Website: home-depot
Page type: payment
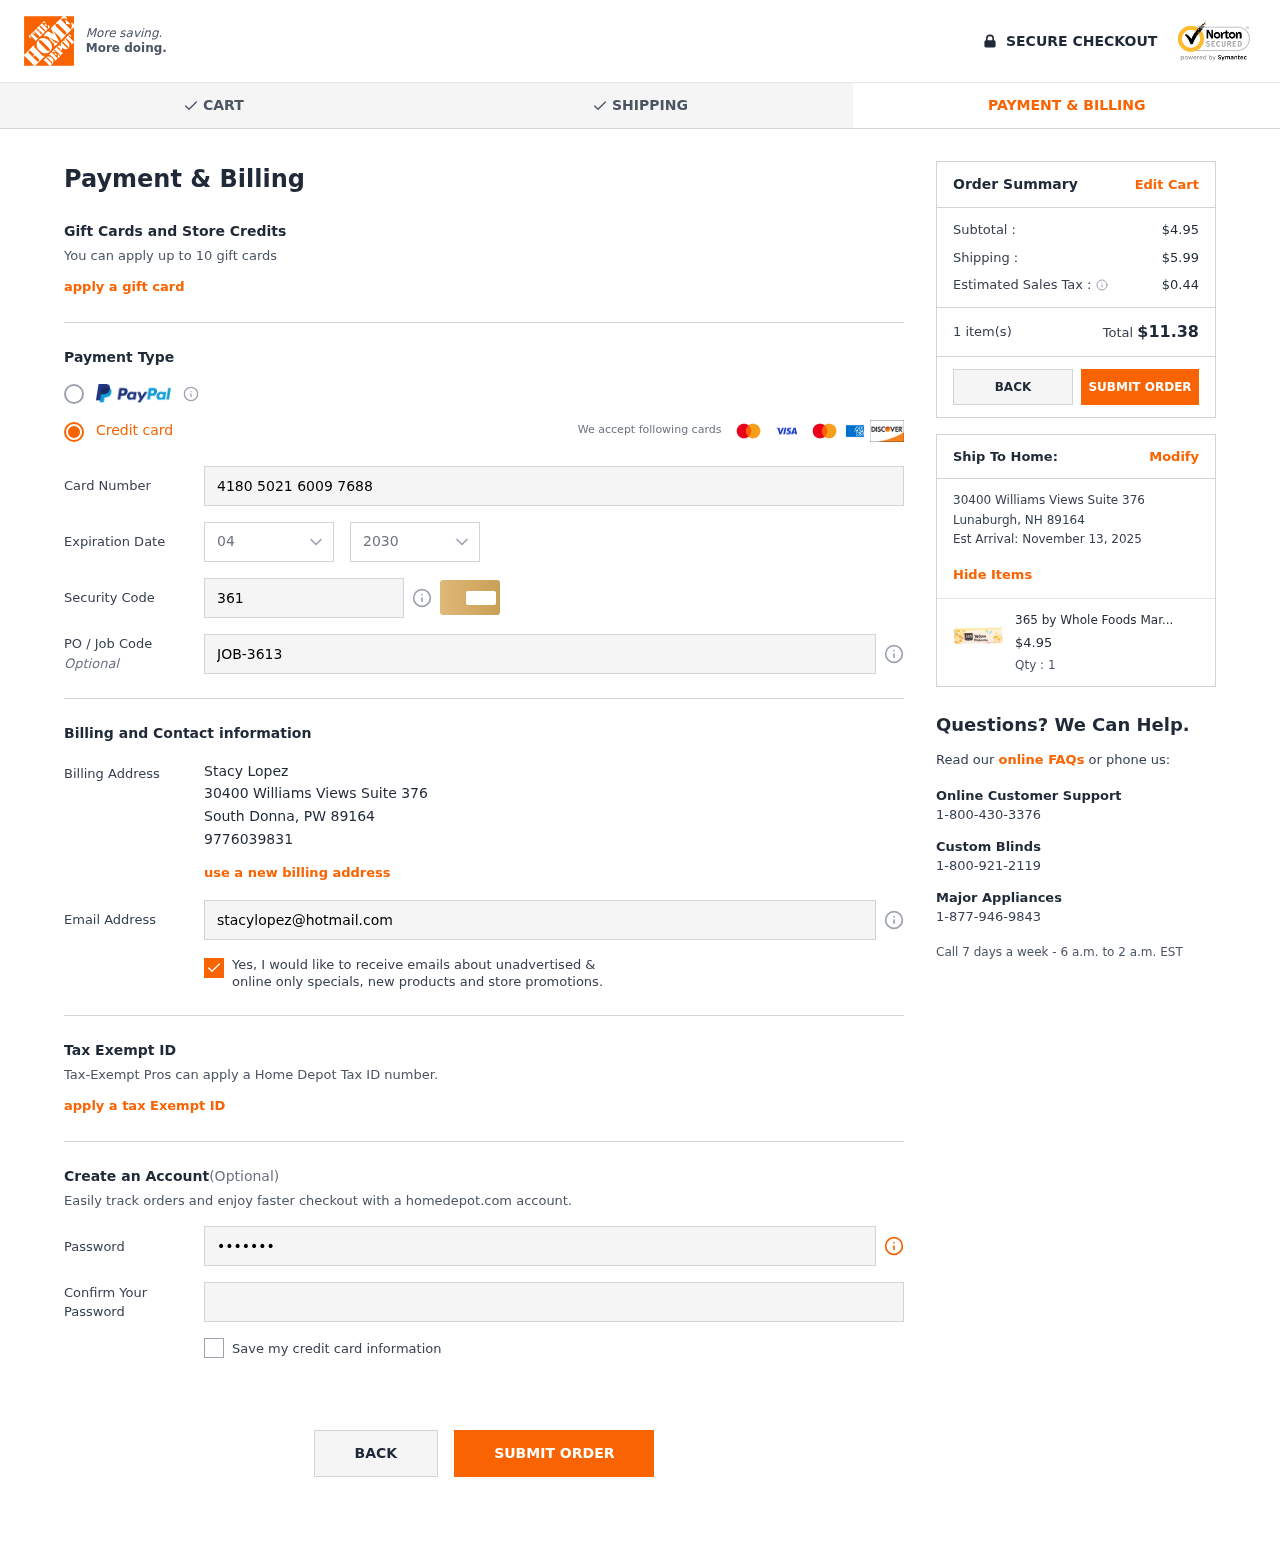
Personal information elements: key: PII_CARD_CVV
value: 361
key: PII_CARD_EXPIRY_MONTH
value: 04
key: PII_CARD_EXPIRY_YEAR
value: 30
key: PII_CARD_NUMBER
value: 4180 5021 6009 7688
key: PII_CITY
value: South Donna
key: PII_CITY2
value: Lunaburgh
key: PII_EMAIL
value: stacylopez@hotmail.com
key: PII_FULLNAME
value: Stacy Lopez
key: PII_JOB_CODE
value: JOB-3613
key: PII_PHONE
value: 9776039831
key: PII_POSTCODE
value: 89164
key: PII_POSTCODE2
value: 89164
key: PII_STATE_ABBR
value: PW
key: PII_STATE_ABBR2
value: NH
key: PII_STREET
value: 30400 Williams Views Suite 376
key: PII_STREET2
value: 30400 Williams Views Suite 376
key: PII_POSTCODE_FULL
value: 89164
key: PII_POSTCODE_NUMERIC
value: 89164
Product elements: key: PRODUCT1_NAME
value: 365 by Whole Foods Market, Polenta, Yellow, 17.6 Ounce
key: PRODUCT1_PRICE
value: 4.95
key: PRODUCT1_QUANTITY
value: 1
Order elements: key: ORDER_SUBTOTAL
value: $4.95
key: ORDER_SHIPPING_COST
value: $5.99
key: ORDER_TAX
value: $0.44
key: ORDER_NUM_ITEMS
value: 1 item(s)
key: ORDER_TOTAL
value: $11.38
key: ORDER_DELIVERY_DATE
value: November 13, 2025